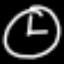
Label: clock